Question: How to determine, using Qhull, which voronoi cells (by index) are "proper" (made of "existing vertices")
I am trying to perform a constrained relaxation using LLoyds algorithm and input generated by scipy.spatial Voronoi (which is a wrapper for Qhull).
In terms of code it looks like:
'''
points = [n for n in itertools.product(xrange(3),xrange(3))]
vor = Voronoi(points)
vor2 = lloyd(vor) # my relaxation function - not relevant to the question
'''
The output graph generated by the code looks ok (see below)
but the data in the vor structure is not enough to perform the Lloyds relaxation.
It is because I should only move the points that are inside the valid voronoi cells ( #4 in the image). The other should be left as they are. Qhull messes the order of points/regions so I can not estimate which region belongs to which point.
Here is the illustration of the problem:
'''
print vor.vertices
#[[ 0.5 0.5]
# [ 1.5 0.5]
# [ 0.5 1.5]
# [ 1.5 1.5]]
print vor.regions
# [[], [-1, 0], [-1, 1], [1, -1, 0], [3, -1, 2], [-1, 3], [-1, 2], [3, 2, 0, 1], [2, -1, 0], [3, -1, 1]]
print vor.points
# [[ 0. 0.]
# [ 0. 1.]
# [ 0. 2.]
# [ 1. 0.]
# [ 1. 1.]
# [ 1. 2.]
# [ 2. 0.]
# [ 2. 1.]
# [ 2. 2.]]
print vor.point_region
# [1 8 6 3 7 4 2 9 5]
'''
Now i should find somehow that vor.regions[7] is a region that belongs to the point vor.points[4].
How to achieve this?

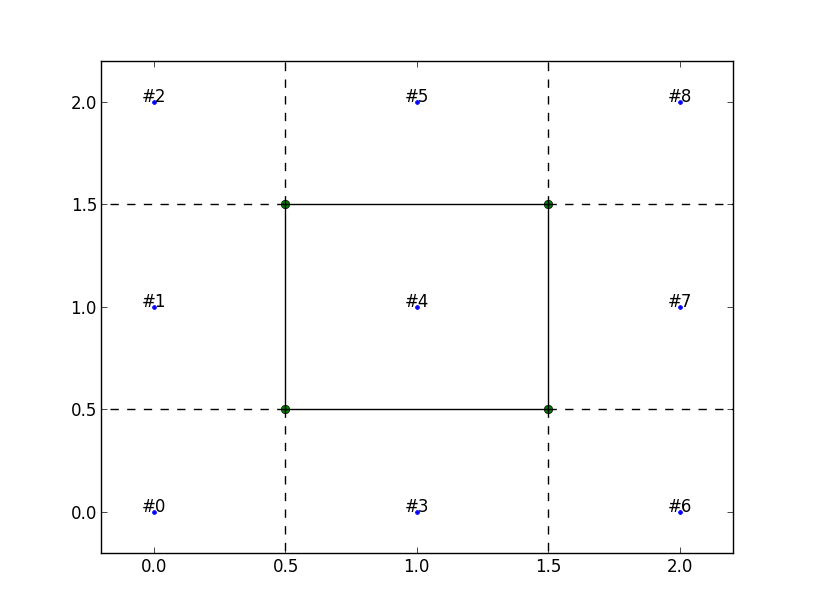
Answer: You have a 'region' you know, a 'point' you don't, and you know that 'vor.point_region[point] == region'. For a single 'region', you can figure out the corresponding 'point' as:
'''
point = np.argwhere(vor.point_region == region)
'''
You can also create a 'region_point' indexing array to figure out multiple 'points' from an array of 'regions' as:
'''
region_point = np.argsort(vor.point_region)
points = region_point[regions-1]
'''